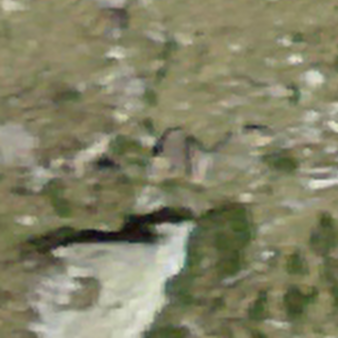
Label: other